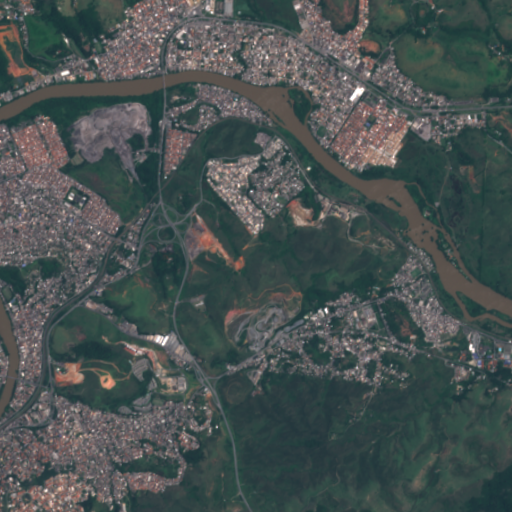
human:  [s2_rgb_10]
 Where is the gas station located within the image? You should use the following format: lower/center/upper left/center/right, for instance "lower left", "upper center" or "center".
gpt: The gas station is located in the upper center of the image.
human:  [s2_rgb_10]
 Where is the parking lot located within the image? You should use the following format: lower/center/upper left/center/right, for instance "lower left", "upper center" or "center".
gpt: The parking lot is located in the lower right of the image.
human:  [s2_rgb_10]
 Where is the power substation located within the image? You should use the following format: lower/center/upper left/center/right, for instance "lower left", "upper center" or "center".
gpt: The power substation is located in the upper center of the image.
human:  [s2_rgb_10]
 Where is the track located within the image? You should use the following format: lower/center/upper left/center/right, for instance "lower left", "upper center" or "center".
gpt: There is no track in the image.